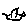
Label: bird